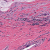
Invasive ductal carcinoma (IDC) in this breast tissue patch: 0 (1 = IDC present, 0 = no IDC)